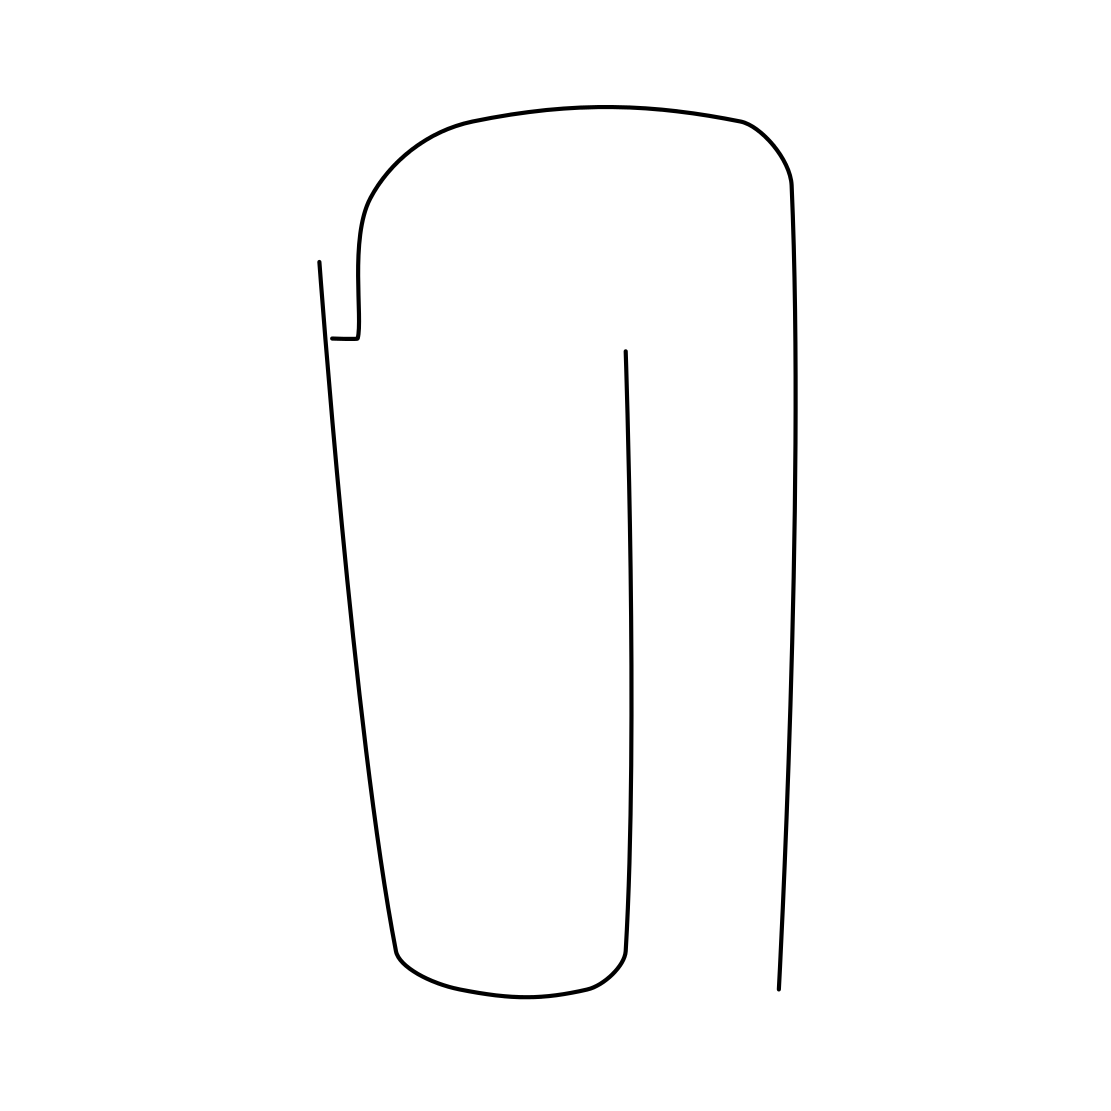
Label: paper clip